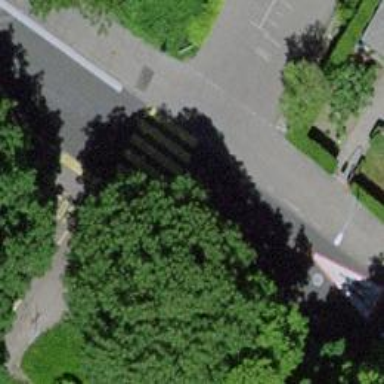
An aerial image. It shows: Residential road with asphalt surface and separate sidewalk.